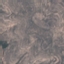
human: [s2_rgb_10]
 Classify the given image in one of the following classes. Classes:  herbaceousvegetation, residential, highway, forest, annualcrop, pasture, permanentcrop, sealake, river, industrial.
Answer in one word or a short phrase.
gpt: HerbaceousVegetation